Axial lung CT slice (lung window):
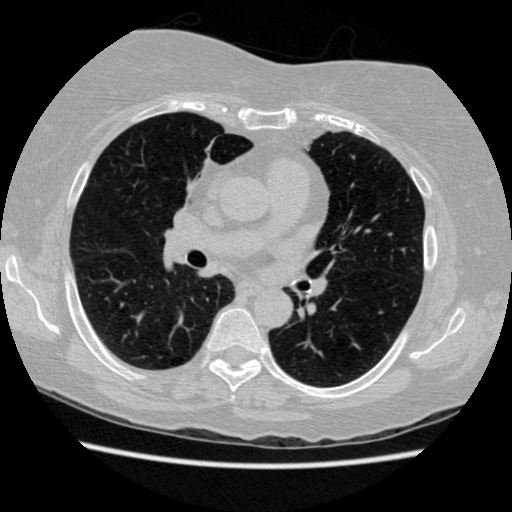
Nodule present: no